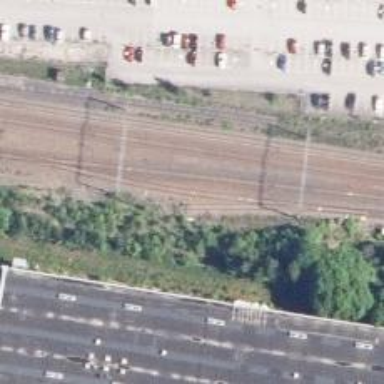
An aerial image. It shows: Railway track of class B1.